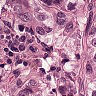
Metastatic tissue present: yes